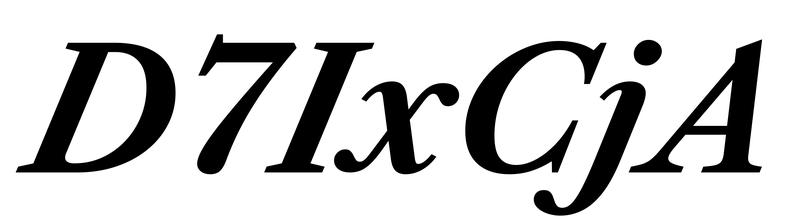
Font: LibreCaslonText-Italic_Bold_Italic